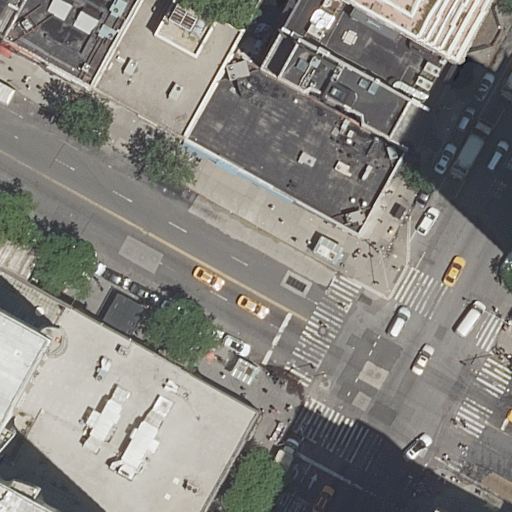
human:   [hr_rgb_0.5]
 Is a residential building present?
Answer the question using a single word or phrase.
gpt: yes

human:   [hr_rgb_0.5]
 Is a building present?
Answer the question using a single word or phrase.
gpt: yes

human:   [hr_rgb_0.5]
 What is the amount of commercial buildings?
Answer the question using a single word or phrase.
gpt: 0

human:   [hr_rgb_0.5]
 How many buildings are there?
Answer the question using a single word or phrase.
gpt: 8

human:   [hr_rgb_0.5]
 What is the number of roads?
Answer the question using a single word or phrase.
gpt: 2

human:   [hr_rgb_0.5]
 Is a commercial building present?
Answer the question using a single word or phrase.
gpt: no

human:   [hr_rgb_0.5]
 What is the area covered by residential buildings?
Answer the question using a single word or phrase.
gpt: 3084m2

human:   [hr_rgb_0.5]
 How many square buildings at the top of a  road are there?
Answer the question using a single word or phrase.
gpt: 0

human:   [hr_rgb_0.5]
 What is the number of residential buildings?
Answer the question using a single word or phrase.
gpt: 8

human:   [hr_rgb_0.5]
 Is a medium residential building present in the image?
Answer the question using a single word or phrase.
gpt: yes

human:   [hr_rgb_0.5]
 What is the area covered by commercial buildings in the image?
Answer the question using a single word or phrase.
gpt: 0m2

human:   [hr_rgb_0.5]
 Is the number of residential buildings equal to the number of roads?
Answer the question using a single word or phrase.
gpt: no

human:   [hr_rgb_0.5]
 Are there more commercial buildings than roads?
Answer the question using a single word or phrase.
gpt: no

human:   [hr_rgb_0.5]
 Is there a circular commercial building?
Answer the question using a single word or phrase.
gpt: no

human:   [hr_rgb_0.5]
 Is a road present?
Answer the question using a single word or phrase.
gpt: yes

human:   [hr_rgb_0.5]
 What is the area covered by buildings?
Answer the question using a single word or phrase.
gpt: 3084m2

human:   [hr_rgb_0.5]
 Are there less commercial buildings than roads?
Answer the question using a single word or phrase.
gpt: yes

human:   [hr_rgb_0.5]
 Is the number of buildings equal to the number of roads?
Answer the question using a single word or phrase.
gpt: no

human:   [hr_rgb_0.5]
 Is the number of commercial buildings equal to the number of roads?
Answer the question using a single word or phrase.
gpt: no

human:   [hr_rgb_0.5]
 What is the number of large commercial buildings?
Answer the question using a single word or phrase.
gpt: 0

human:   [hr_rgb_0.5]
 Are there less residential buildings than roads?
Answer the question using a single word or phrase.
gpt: no

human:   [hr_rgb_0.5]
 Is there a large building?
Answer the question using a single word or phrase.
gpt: yes

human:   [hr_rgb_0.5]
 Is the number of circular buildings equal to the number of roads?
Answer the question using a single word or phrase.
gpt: no

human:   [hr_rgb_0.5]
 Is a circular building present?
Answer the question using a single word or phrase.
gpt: no

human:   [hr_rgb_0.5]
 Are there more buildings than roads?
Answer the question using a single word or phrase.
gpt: yes

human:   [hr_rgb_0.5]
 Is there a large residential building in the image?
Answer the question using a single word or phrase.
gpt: yes

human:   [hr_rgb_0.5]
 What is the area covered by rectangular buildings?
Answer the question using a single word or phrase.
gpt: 2546m2

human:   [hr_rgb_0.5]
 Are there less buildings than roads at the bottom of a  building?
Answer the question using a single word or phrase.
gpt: no

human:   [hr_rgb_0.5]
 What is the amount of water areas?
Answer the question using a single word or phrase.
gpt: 0

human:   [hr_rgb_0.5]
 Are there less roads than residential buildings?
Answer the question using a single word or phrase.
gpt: yes

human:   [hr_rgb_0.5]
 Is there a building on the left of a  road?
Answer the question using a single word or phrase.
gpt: yes

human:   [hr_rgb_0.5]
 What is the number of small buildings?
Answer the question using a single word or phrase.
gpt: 1

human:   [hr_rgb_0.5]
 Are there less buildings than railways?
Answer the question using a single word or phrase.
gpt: no

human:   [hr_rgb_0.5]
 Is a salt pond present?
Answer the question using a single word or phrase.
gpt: no

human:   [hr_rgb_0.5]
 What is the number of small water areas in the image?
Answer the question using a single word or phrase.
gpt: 0

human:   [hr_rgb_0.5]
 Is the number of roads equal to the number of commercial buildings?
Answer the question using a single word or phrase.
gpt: no

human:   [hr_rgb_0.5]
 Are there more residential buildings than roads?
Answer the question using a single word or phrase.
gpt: yes

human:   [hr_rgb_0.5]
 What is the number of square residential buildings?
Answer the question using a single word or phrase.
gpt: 0

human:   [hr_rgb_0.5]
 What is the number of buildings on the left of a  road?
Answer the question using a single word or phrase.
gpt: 5

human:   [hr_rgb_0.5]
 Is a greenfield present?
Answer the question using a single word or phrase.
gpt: no

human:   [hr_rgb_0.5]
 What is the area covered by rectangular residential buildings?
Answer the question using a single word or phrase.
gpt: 2546m2

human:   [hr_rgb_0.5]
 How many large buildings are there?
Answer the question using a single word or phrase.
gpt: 3

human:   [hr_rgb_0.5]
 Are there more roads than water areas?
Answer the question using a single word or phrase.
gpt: yes

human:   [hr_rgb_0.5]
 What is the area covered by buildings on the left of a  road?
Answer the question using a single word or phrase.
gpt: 2156m2

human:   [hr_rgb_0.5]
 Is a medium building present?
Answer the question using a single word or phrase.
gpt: yes

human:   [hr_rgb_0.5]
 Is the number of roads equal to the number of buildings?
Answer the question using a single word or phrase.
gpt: no

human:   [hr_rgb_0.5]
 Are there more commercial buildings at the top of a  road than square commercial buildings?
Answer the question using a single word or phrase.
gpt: no

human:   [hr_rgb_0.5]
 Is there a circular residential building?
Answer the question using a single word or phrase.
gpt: no

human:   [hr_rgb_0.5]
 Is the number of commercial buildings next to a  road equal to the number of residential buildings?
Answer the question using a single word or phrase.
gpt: no

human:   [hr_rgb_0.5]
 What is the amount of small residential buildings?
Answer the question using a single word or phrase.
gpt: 1

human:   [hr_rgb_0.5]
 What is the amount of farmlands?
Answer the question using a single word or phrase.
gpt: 0

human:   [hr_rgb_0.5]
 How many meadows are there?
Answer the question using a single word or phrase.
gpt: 0

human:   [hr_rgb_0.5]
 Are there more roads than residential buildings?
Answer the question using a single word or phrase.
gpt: no

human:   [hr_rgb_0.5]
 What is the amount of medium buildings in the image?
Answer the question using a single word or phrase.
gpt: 4

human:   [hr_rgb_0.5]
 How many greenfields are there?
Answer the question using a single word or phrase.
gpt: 0

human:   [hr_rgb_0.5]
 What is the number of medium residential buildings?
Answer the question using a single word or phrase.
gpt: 4

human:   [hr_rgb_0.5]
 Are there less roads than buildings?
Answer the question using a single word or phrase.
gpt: yes

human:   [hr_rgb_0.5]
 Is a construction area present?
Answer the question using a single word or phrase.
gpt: no

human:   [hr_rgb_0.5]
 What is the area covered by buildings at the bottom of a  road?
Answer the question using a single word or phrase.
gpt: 513m2

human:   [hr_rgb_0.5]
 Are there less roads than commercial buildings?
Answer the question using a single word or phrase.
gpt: no

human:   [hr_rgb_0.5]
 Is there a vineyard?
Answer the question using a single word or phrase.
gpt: no

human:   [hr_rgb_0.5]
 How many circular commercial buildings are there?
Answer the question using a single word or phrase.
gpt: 0

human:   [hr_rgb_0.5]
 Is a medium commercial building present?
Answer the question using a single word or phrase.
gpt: no

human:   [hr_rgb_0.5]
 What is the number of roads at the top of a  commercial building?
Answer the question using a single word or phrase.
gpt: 0